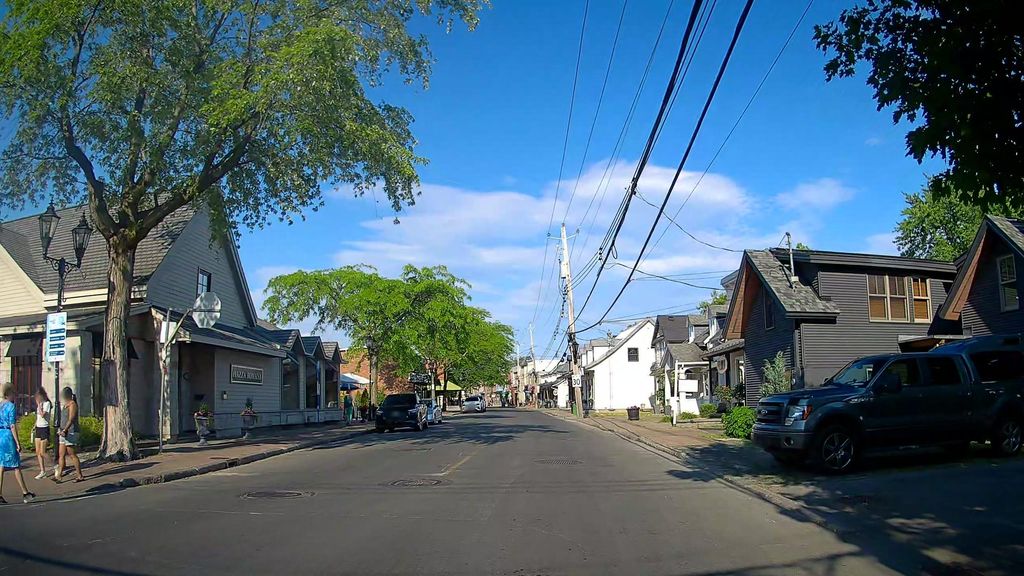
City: montreal